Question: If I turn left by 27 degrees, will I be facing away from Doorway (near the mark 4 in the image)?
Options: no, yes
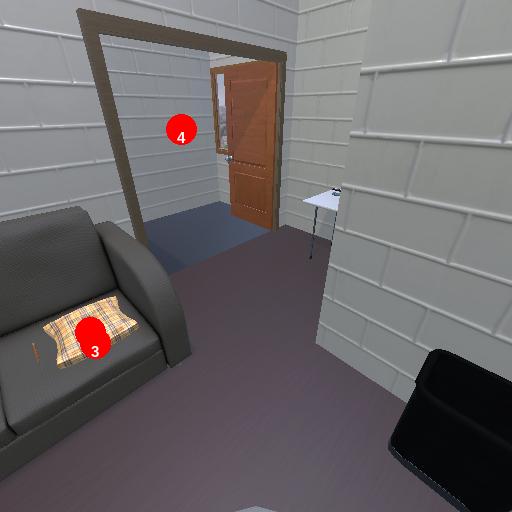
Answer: no